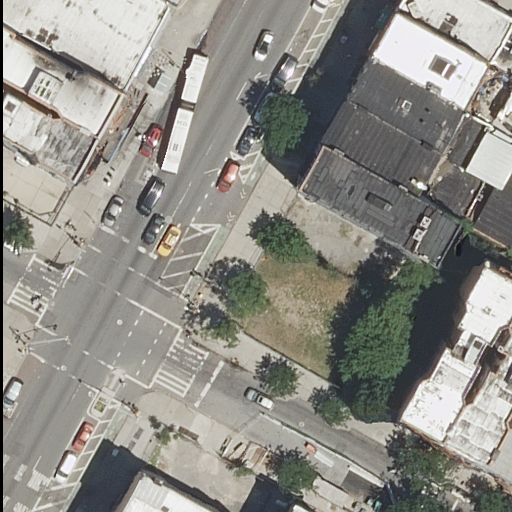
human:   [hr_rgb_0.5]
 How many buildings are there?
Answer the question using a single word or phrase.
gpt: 15

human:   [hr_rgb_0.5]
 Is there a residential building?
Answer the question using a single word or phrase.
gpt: yes

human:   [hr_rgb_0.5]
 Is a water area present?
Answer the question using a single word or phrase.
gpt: no

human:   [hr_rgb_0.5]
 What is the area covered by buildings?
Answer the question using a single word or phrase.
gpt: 3577m2

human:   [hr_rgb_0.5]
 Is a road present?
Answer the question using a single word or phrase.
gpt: yes

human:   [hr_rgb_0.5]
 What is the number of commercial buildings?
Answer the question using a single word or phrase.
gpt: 0

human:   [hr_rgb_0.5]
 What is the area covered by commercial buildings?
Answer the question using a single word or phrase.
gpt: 0m2

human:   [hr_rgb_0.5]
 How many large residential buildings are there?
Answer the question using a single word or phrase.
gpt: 1

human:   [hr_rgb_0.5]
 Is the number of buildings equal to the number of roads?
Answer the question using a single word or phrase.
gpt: yes

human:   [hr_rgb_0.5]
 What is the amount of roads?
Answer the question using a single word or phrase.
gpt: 15

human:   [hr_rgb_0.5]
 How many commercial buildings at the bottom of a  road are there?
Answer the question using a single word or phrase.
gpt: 0

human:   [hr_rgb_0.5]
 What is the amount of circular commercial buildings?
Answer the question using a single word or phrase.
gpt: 0

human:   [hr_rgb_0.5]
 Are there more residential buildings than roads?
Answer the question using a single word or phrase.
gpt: no

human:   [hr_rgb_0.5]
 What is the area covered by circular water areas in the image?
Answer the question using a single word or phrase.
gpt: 0m2

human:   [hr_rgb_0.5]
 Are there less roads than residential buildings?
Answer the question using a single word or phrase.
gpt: no

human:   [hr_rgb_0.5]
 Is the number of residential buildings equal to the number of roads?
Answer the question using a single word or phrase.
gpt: yes

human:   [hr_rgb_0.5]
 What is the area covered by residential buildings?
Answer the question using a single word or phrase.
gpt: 3577m2

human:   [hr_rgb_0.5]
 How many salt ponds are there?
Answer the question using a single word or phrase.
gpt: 0

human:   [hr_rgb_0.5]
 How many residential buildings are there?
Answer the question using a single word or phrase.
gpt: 15

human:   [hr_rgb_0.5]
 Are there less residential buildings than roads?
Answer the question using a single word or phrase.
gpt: no

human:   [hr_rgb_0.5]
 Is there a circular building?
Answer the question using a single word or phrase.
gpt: no

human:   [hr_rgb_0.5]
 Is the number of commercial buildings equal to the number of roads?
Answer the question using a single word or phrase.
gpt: no

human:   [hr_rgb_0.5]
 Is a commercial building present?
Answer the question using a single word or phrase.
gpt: no

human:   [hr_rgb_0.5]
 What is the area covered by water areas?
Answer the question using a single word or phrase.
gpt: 0m2

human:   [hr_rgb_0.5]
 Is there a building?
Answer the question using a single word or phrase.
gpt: yes

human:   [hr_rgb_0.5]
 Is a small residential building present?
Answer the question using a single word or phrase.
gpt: yes

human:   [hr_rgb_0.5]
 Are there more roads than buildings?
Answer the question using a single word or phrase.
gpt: no

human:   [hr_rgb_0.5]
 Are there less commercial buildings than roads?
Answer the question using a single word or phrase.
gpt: yes

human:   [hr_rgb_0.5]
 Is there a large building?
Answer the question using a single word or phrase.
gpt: yes

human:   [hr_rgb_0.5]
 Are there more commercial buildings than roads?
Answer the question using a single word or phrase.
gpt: no

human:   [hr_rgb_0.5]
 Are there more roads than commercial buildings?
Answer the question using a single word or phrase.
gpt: yes

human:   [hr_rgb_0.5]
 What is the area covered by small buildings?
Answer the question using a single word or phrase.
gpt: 105m2

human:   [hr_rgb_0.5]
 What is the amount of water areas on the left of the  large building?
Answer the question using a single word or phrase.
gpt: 0

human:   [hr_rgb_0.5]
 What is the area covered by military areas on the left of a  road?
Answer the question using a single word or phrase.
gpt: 0m2

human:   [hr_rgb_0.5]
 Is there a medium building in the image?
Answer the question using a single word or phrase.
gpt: yes

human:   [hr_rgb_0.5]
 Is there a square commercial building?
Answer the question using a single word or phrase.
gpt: no

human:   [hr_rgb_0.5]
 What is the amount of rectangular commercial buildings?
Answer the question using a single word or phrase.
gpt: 0

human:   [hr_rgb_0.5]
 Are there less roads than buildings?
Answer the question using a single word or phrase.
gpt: no

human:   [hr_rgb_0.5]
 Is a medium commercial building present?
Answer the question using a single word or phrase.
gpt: no

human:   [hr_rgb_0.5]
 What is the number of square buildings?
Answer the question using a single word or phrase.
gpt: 0

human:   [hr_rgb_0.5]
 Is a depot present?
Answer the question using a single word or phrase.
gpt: no

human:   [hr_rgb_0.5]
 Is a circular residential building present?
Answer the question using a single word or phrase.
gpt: no

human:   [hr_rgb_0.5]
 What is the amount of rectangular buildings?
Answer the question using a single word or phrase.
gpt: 9

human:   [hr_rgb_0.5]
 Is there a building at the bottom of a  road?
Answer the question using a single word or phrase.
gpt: yes

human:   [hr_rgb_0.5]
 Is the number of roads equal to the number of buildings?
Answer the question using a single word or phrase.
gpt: yes

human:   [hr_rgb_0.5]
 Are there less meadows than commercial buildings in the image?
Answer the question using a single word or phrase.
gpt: no

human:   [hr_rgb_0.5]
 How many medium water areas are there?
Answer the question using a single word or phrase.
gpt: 0

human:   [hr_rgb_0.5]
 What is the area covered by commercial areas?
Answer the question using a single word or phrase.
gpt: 0m2

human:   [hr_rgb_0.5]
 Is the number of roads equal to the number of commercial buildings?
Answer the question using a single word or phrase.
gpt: no

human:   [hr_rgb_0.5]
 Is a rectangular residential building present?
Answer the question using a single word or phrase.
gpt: yes

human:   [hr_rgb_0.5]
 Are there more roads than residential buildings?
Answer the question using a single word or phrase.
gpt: no

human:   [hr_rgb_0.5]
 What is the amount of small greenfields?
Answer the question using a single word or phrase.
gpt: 0

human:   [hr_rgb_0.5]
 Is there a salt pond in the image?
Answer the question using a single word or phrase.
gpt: no

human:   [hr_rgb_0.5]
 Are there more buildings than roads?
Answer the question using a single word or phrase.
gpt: no

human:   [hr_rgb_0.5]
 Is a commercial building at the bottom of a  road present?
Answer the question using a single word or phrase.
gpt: no

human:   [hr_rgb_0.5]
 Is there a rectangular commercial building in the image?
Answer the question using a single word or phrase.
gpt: no

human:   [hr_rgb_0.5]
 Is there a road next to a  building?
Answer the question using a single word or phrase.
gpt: yes

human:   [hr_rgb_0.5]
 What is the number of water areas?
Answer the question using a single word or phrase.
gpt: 0

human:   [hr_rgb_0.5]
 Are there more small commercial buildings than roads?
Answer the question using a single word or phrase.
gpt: no

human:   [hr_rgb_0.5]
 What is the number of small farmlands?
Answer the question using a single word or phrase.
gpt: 0

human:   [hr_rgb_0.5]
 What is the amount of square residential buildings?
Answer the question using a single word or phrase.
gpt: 0

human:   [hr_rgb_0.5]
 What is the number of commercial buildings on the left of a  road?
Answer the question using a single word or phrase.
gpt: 0

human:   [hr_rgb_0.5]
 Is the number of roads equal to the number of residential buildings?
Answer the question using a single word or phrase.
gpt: yes

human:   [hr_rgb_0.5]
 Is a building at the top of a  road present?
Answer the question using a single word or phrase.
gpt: yes